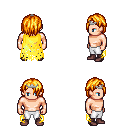
a pixel art fantasy rpg character, male body template, human, light skin, yellow tattered cape, white pants, light blonde bangs hairstyle, silver tiara, maroon shoes, four views (front, back, left, right), 2x2 character sprite sheet, small pixel art, hard edges, no anti-aliasing